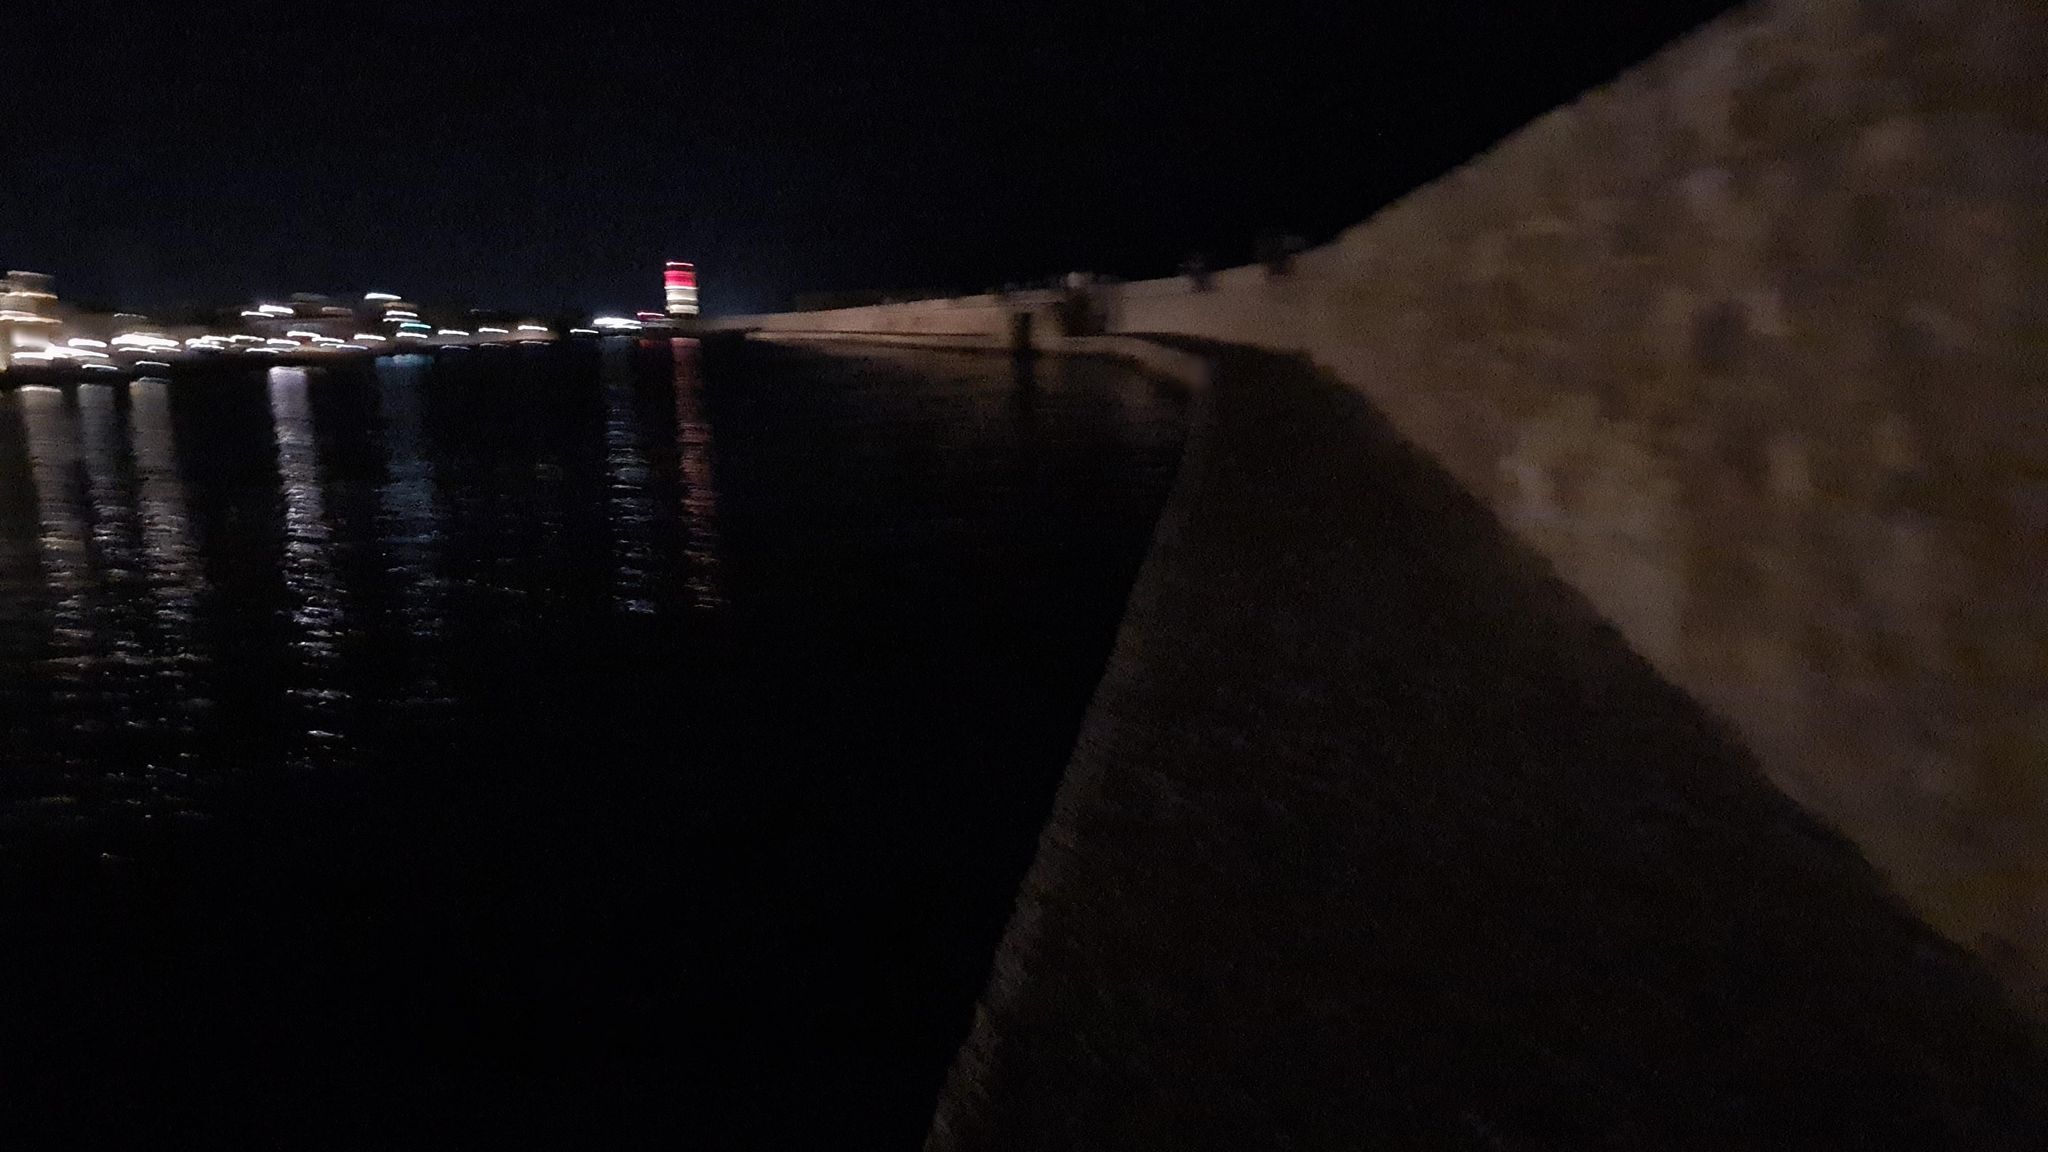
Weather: snowy
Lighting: night
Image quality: slightly poor
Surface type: driving surface
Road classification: residential, footway, steps
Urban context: urban centre
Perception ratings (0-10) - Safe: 2.48, Lively: 1.72, Beautiful: 4.72, Boring: 8.15, Depressing: 0.9, Wealthy: 5.94